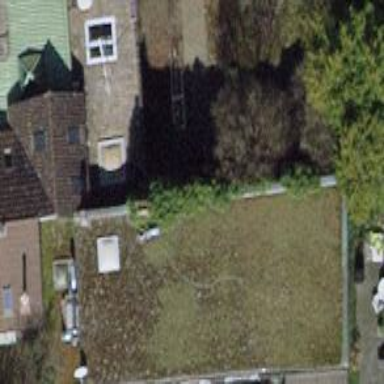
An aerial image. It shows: Flat-roofed building.